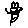
Label: flower